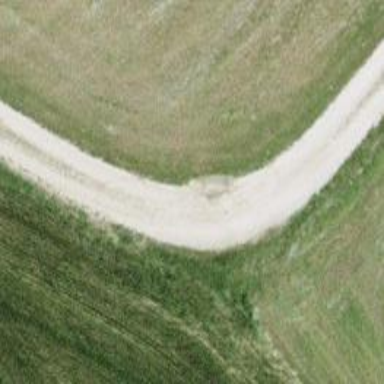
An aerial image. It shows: Track with fine gravel surface graded as grade 2.